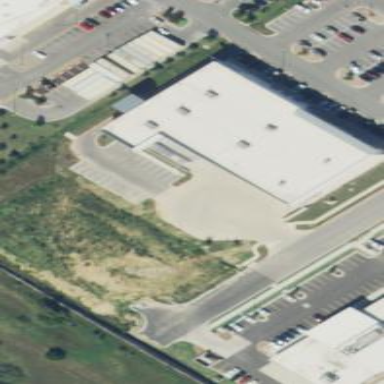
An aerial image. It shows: Building.